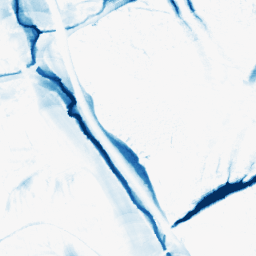
Category: morphological
Decomposition family: morphological_ellipse
Decomposition parameters: operation: closing
width: 20
height: 50
Upsampling method: edge_directed
Upsampling parameters: scale: 4
Upsampling scale: 4